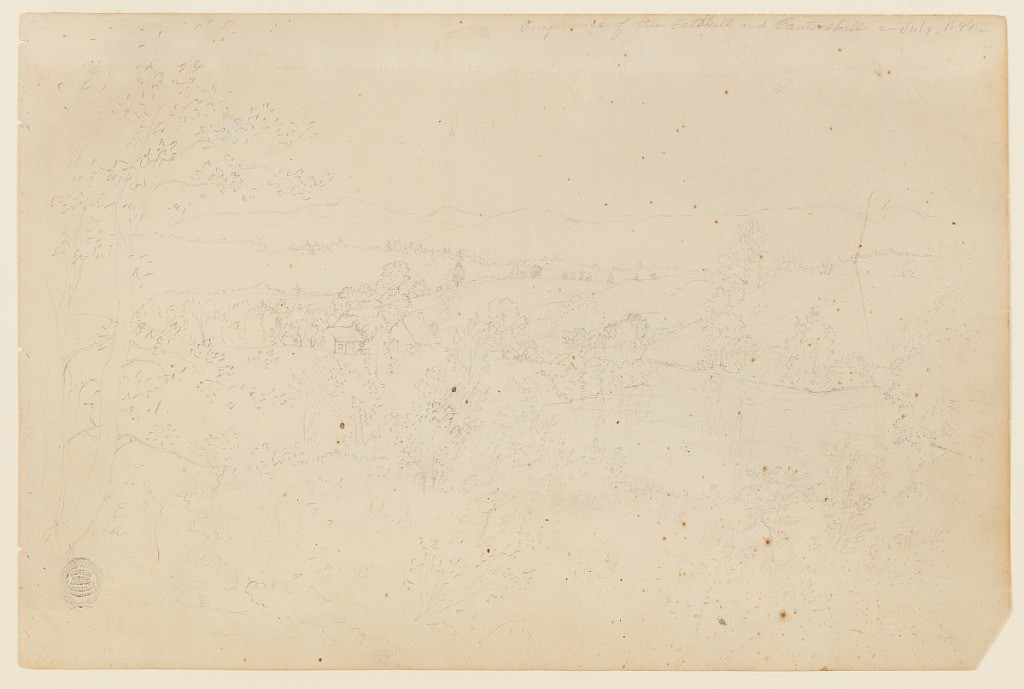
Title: Confluence of the Catskill and the Kaaterskill, Catskill, New York
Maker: Frederic Edwin Church, American, 1826–1900
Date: July and November 1844
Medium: Graphite on off-white wove paper; verso: graphite
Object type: Drawing
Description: Landscape sketch showing a view of the confluence of the Catskill and Kaaterskill Creeks in Catskill, New York. Treetops and bushes stretch across the immediate foreground and lead to a tree that frames the view at left. In the middle distance at center right, Kaaterskill Creek curves around a wooded piece of land with houses at center left. The exact confluence of the two creeks is visible at center right, with Catskill Creek extending out of view at right. Behind the houses, the steep opposite bank of the Kaaterskill rises abruptly. In the background, three prominent peaks around Kaaterskill Clove are clearly visible at center. From left to right, they are Kaaterskill High Peak, Roundtop Mountain, and South Mountain. The rest of the Catskill Escarpment extends across the horizon and out of view at right.

Verso: Landscape and atmosphere sketch showing a view of the sunset over Catskill, New York, looking south. Wooded terrain extends across the lower portion, leading to a view of Overlook and Plattekill Mountains at right. Groups of puffy clouds extend across the sky above, with a large, billowing cloud at upper left.